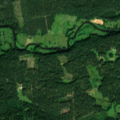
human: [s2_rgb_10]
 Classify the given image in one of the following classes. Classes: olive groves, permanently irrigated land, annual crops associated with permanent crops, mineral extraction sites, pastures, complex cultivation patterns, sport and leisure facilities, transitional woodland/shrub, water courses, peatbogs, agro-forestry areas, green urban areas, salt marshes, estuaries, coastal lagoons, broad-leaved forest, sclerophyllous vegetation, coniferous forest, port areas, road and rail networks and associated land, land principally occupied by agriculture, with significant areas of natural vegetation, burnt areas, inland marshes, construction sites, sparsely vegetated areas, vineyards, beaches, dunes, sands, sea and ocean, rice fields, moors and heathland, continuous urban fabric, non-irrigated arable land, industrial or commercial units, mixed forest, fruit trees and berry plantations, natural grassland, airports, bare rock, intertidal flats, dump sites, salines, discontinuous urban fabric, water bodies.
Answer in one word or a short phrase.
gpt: land principally occupied by agriculture, with significant areas of natural vegetation, coniferous forest, mixed forest